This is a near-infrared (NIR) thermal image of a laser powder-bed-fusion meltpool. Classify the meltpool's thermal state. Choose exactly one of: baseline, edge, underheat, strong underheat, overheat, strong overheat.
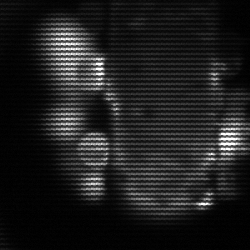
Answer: strong underheat